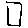
Label: square